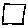
Label: square